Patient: sex F, age 59
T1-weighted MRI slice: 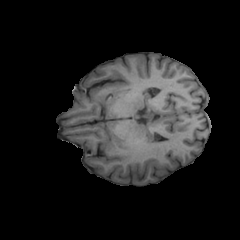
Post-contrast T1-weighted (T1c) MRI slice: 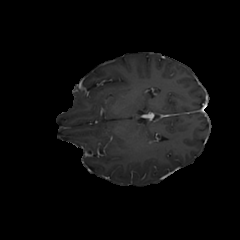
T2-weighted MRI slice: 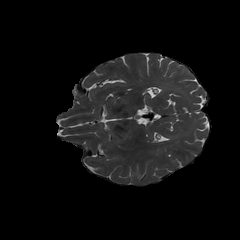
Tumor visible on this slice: no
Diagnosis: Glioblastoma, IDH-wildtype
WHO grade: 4